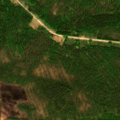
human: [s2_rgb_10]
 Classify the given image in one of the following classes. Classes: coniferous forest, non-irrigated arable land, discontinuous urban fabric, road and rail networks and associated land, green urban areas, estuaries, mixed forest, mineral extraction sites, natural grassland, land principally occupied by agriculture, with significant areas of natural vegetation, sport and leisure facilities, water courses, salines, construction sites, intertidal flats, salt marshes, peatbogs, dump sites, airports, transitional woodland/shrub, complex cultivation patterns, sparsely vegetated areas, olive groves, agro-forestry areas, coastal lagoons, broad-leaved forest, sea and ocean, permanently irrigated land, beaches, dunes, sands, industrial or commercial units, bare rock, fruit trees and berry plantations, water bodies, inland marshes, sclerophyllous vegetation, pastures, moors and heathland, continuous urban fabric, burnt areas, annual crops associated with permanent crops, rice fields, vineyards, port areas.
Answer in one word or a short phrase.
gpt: coniferous forest, mixed forest, transitional woodland/shrub